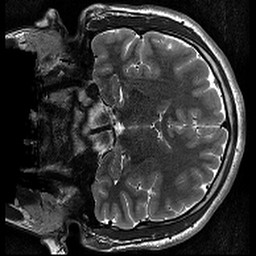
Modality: T2w
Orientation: coronal